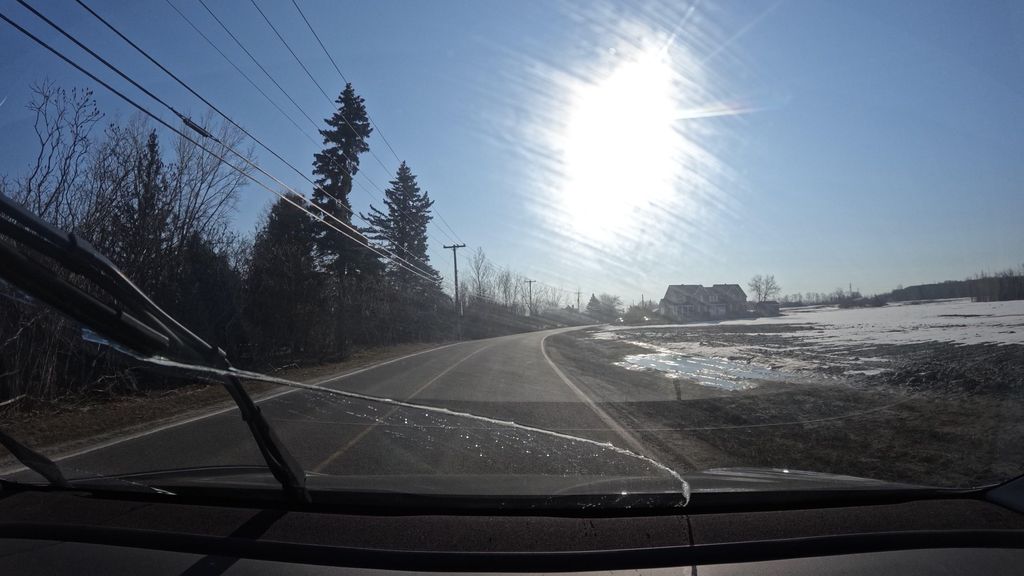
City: montreal